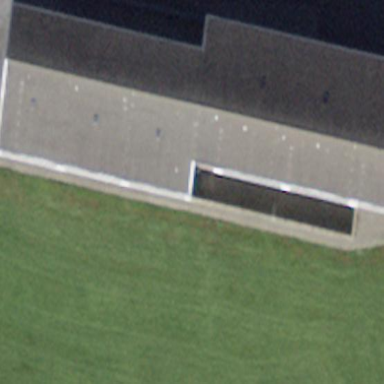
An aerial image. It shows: School building.